Question: I have two columns a min_date and a max_date in dataframe where each row corresponds to a unique products and 3 levels of product hierarchy(product group), I have taken the difference between them to find the number of days in between(date_diff). Now , I want to see how many products are falling in different buckets. Say , how many products from group 04 have date_diff of more than 180 days,how many products from group 04 have date_diff of more than 150 days and less than 180 days ..and so on I will have 7 buckets of date_diff from 0-30 days difference to more than 180 days difference.
I am trying the following code :
'''
check_df=pd.DataFrame()
for i in range(0,170331) :
if (max_days_by_order.date_diff[i] > 160) :
check_df[i] = max_days_by_order.iloc[i]
check_df
'''
I am getting this error :
> '>' not supported between instances of 'Timedelta' and 'int'
my dataframe looks like this

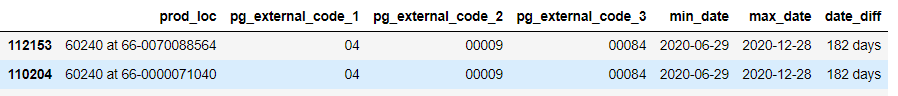
Answer: : Regarding your additional question:
(simplified - please always add little samples to your question which can be copied, not screenshots):
'''
df = pd.DataFrame({
'prod_loc': range(10),
'code_1': ['01'] * 5 + ['02'] * 5,
'code_2': ['001'] * 3 + ['002'] * 3 + ['003'] * 4,
'min_date': pd.to_datetime(['2021-07-22'] * 10),
'max_date': pd.date_range('2021-07-22', periods=10, freq='25d')
})
df['date_diff'] = df.max_date - df.min_date
'''
'''
prod_loc code_1 code_2 min_date max_date date_diff
0 0 01 <PHONE>-22 2021-07-22 0 days
1 1 01 <PHONE>-22 2021-08-16 25 days
2 2 01 <PHONE>-22 2021-09-10 50 days
3 3 01 <PHONE>-22 2021-10-05 75 days
4 4 01 <PHONE>-22 2021-10-30 100 days
5 5 02 <PHONE>-22 2021-11-24 125 days
6 6 02 <PHONE>-22 2021-12-19 150 days
7 7 02 <PHONE>-22 2022-01-13 175 days
8 8 02 <PHONE>-22 2022-02-07 200 days
9 9 02 <PHONE>-22 2022-03-04 225 days
'''
: Setting up buckets (you would choose others) and 'pd.cut'-ing the 'diff_days'-column with them:
'''
buckets = list(range(0, 181, 50)) + [df.date_diff.max().days + 1]
cut = pd.cut(df.date_diff.dt.days, buckets, right=False)
'''
And then, , do
'''
result = df.groupby(['code_1', cut]).prod_loc.count().unstack(1)
'''
which yields
'''
date_diff [0, 50) [50, 100) [100, 150) [150, 226)
code_1
01 2 2 1 0
02 0 0 1 4
'''
or
'''
result = df.groupby(['code_1', 'code_2', cut]).prod_loc.count().unstack(2)
'''
which yields
'''
date_diff [0, 50) [50, 100) [100, 150) [150, 226)
code_1 code_2
01 001 2 1 0 0
002 0 1 1 0
003 0 0 0 0
02 001 0 0 0 0
002 0 0 1 0
003 0 0 0 4
'''
You don't need to 'unstack' if you prefer a longer view.
You can also try
'''
df['buckets'] = cut
result = df.pivot_table(index=['code_1'], columns='buckets',
values='prod_loc', aggfunc='count')
result = df.pivot_table(index=['code_1', 'code_2'], columns='buckets',
values='prod_loc', aggfunc='count')
'''
Is this what you are looking for?
---
Btw.: Don't iterate over dataframes, except you absolutely have to. Use the native Pandas methods. For example, for
'''
max_days_by_order = pd.DataFrame({
'min_date': pd.to_datetime(['2021-07-21', '2021-07-22']),
'max_date': pd.to_datetime(['2021-10-21', '2022-07-22'])
})
max_days_by_order['date_diff'] = (max_days_by_order.max_date
- max_days_by_order.min_date)
'''
'''
min_date max_date date_diff
0 2021-07-21 2021-10-21 92 days
1 2021-07-22 2022-07-22 365 days
'''
this
'''
check_df = max_days_by_order.date_diff.where(
max_days_by_order.date_diff.dt.days > 180
)
'''
produces
'''
0 NaT
1 365 days
Name: date_diff, dtype: timedelta64[ns]
'''
Which seems to be what you are trying to achieve? (I don't have the full picture, so I might have missed something.)